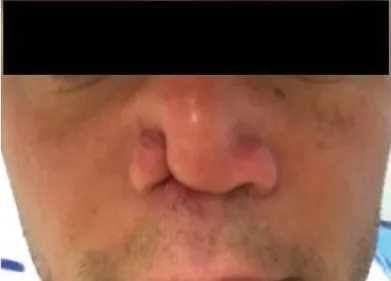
Nasal collapse on the right.
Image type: medical_photograph (skin_photograph)